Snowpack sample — Buffalo Mountain, Silverthorne, Colorado, USA (1/25/25, 10:11 AM MST)
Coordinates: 39.6222, -106.1139
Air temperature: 22 °F
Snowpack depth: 110 cm
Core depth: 20 cm
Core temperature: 48.2 °F
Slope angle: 12°, slope face: 102°
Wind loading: high
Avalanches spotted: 0
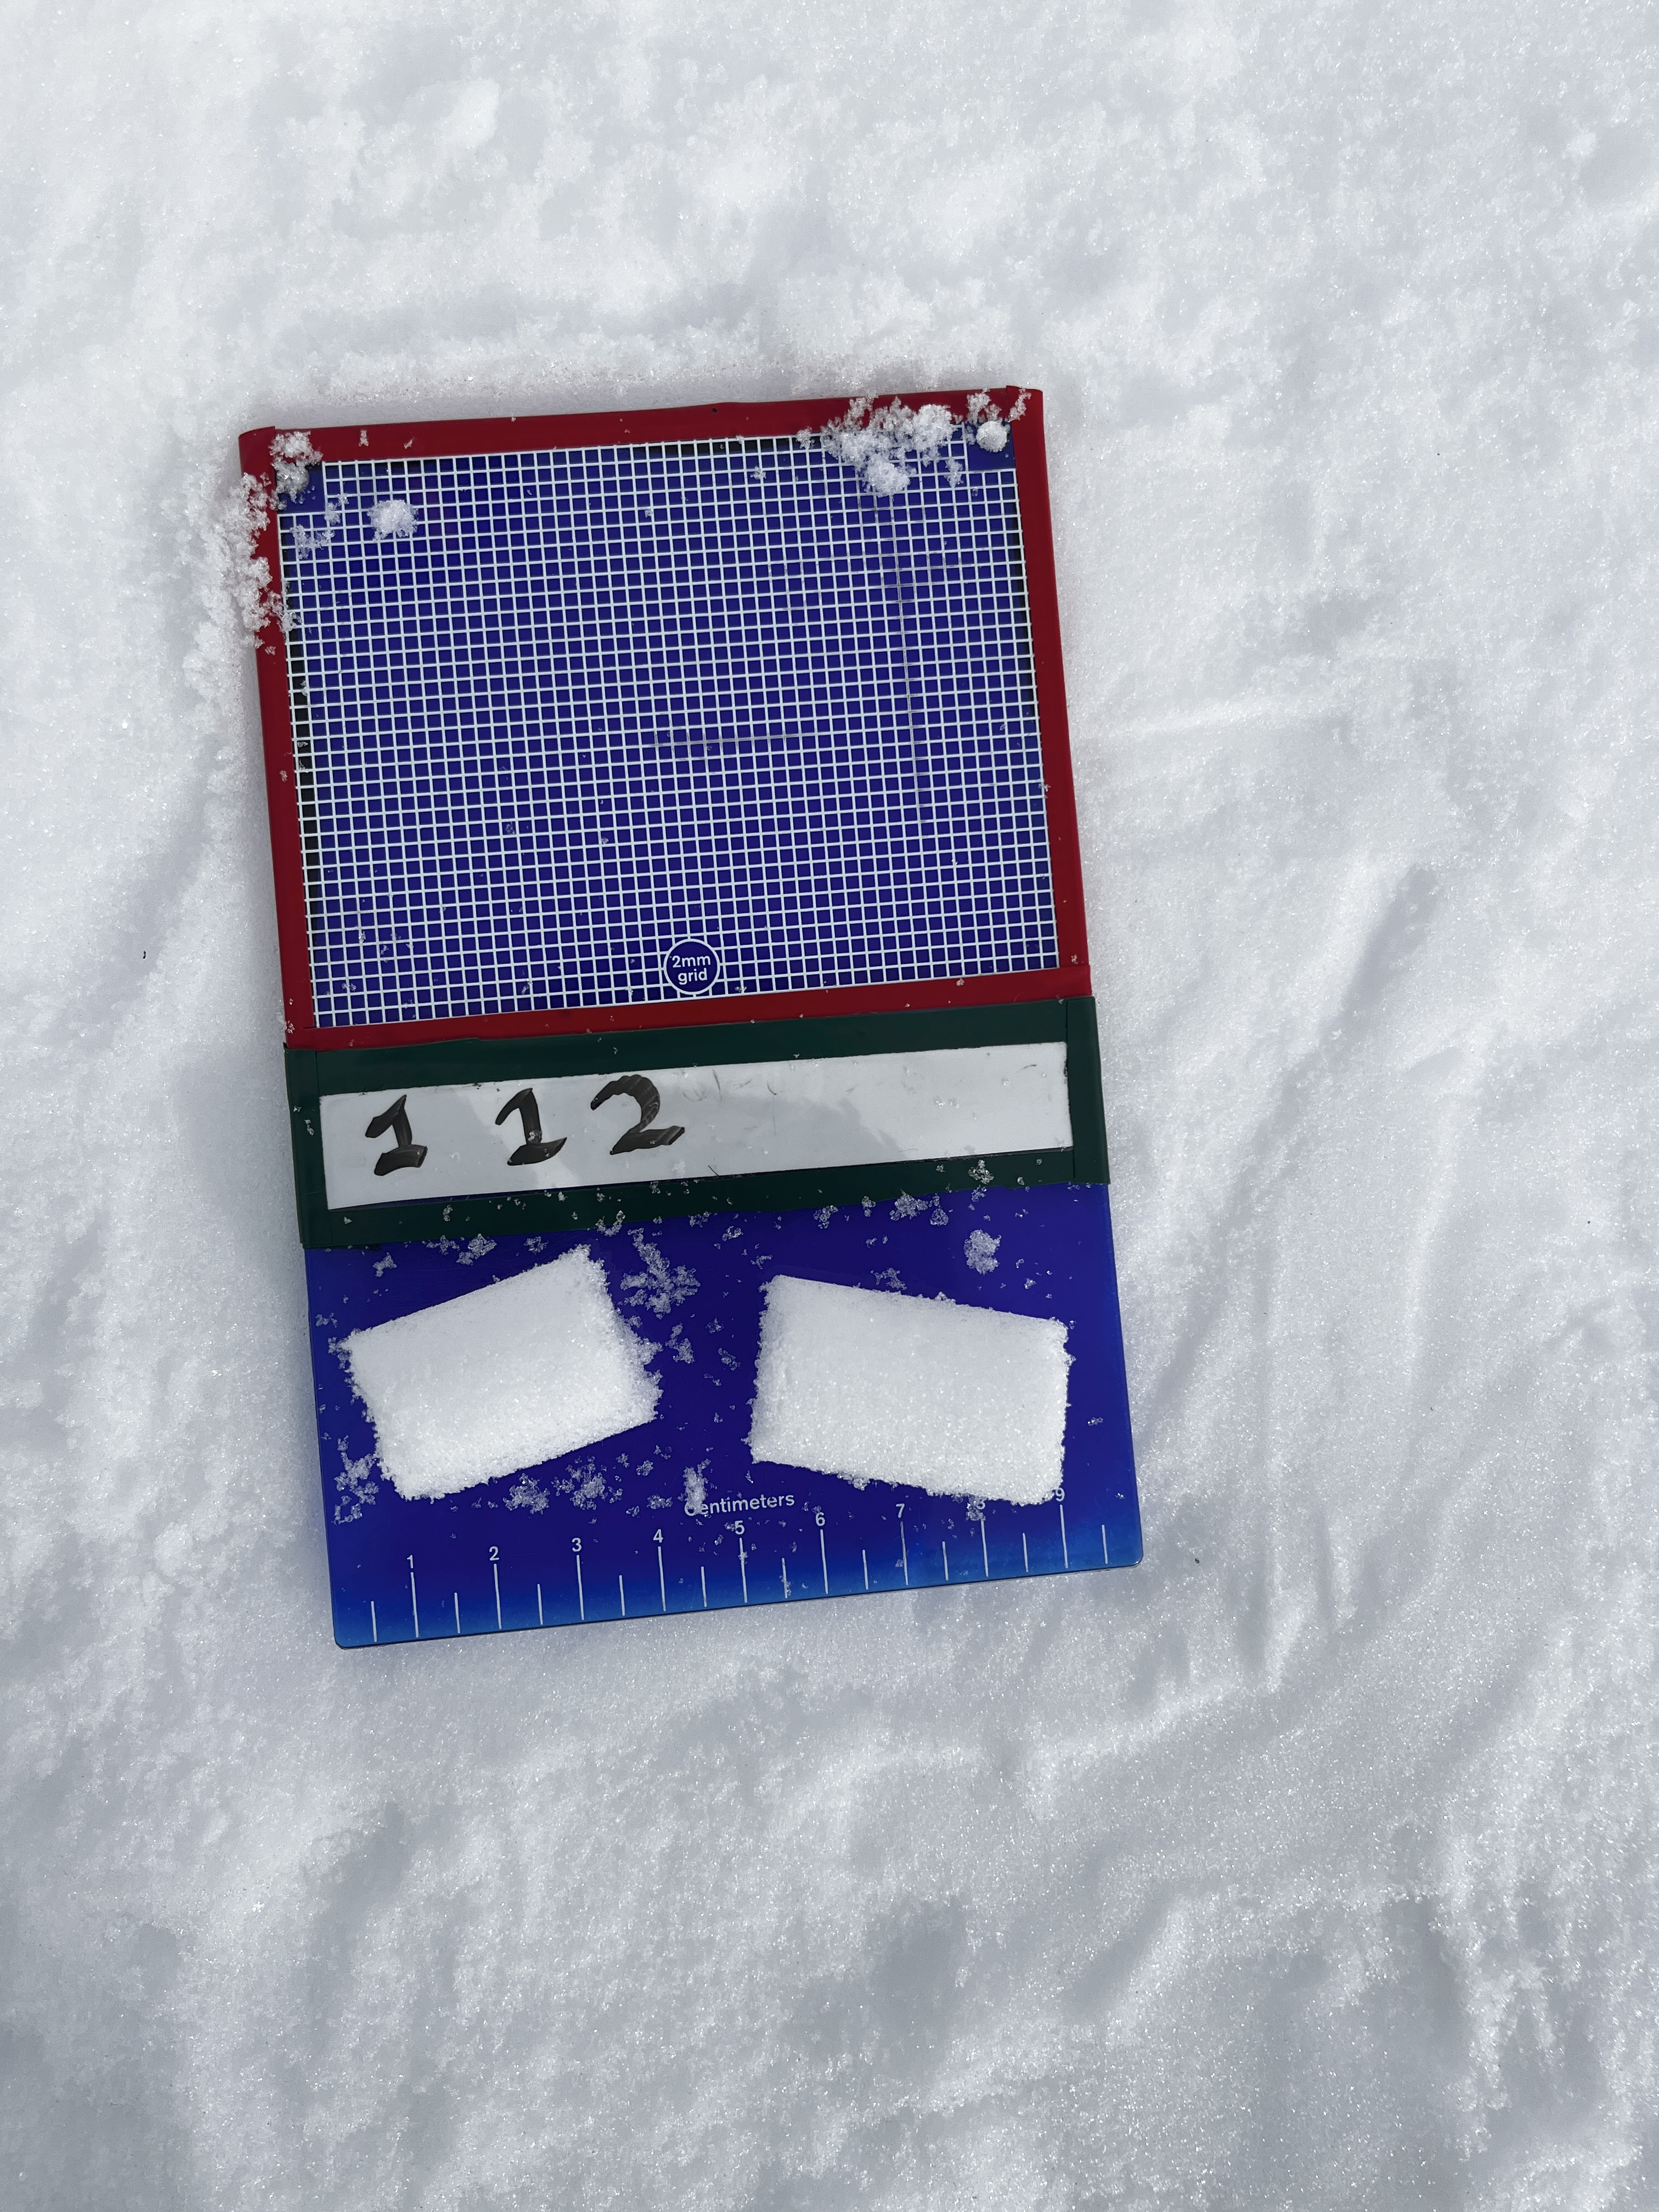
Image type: crystal_card
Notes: No avalanches nearby, collected on the outskirts of a fire break 15 meters from the treeline, on way to Buffalo and Red Mountain